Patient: sex F, age 65
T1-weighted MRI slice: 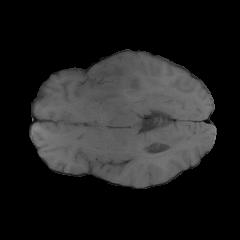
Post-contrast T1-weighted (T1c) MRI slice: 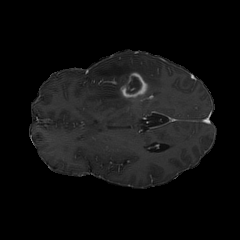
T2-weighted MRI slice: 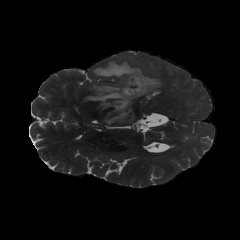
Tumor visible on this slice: yes
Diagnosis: Glioblastoma, IDH-wildtype
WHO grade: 4